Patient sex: F
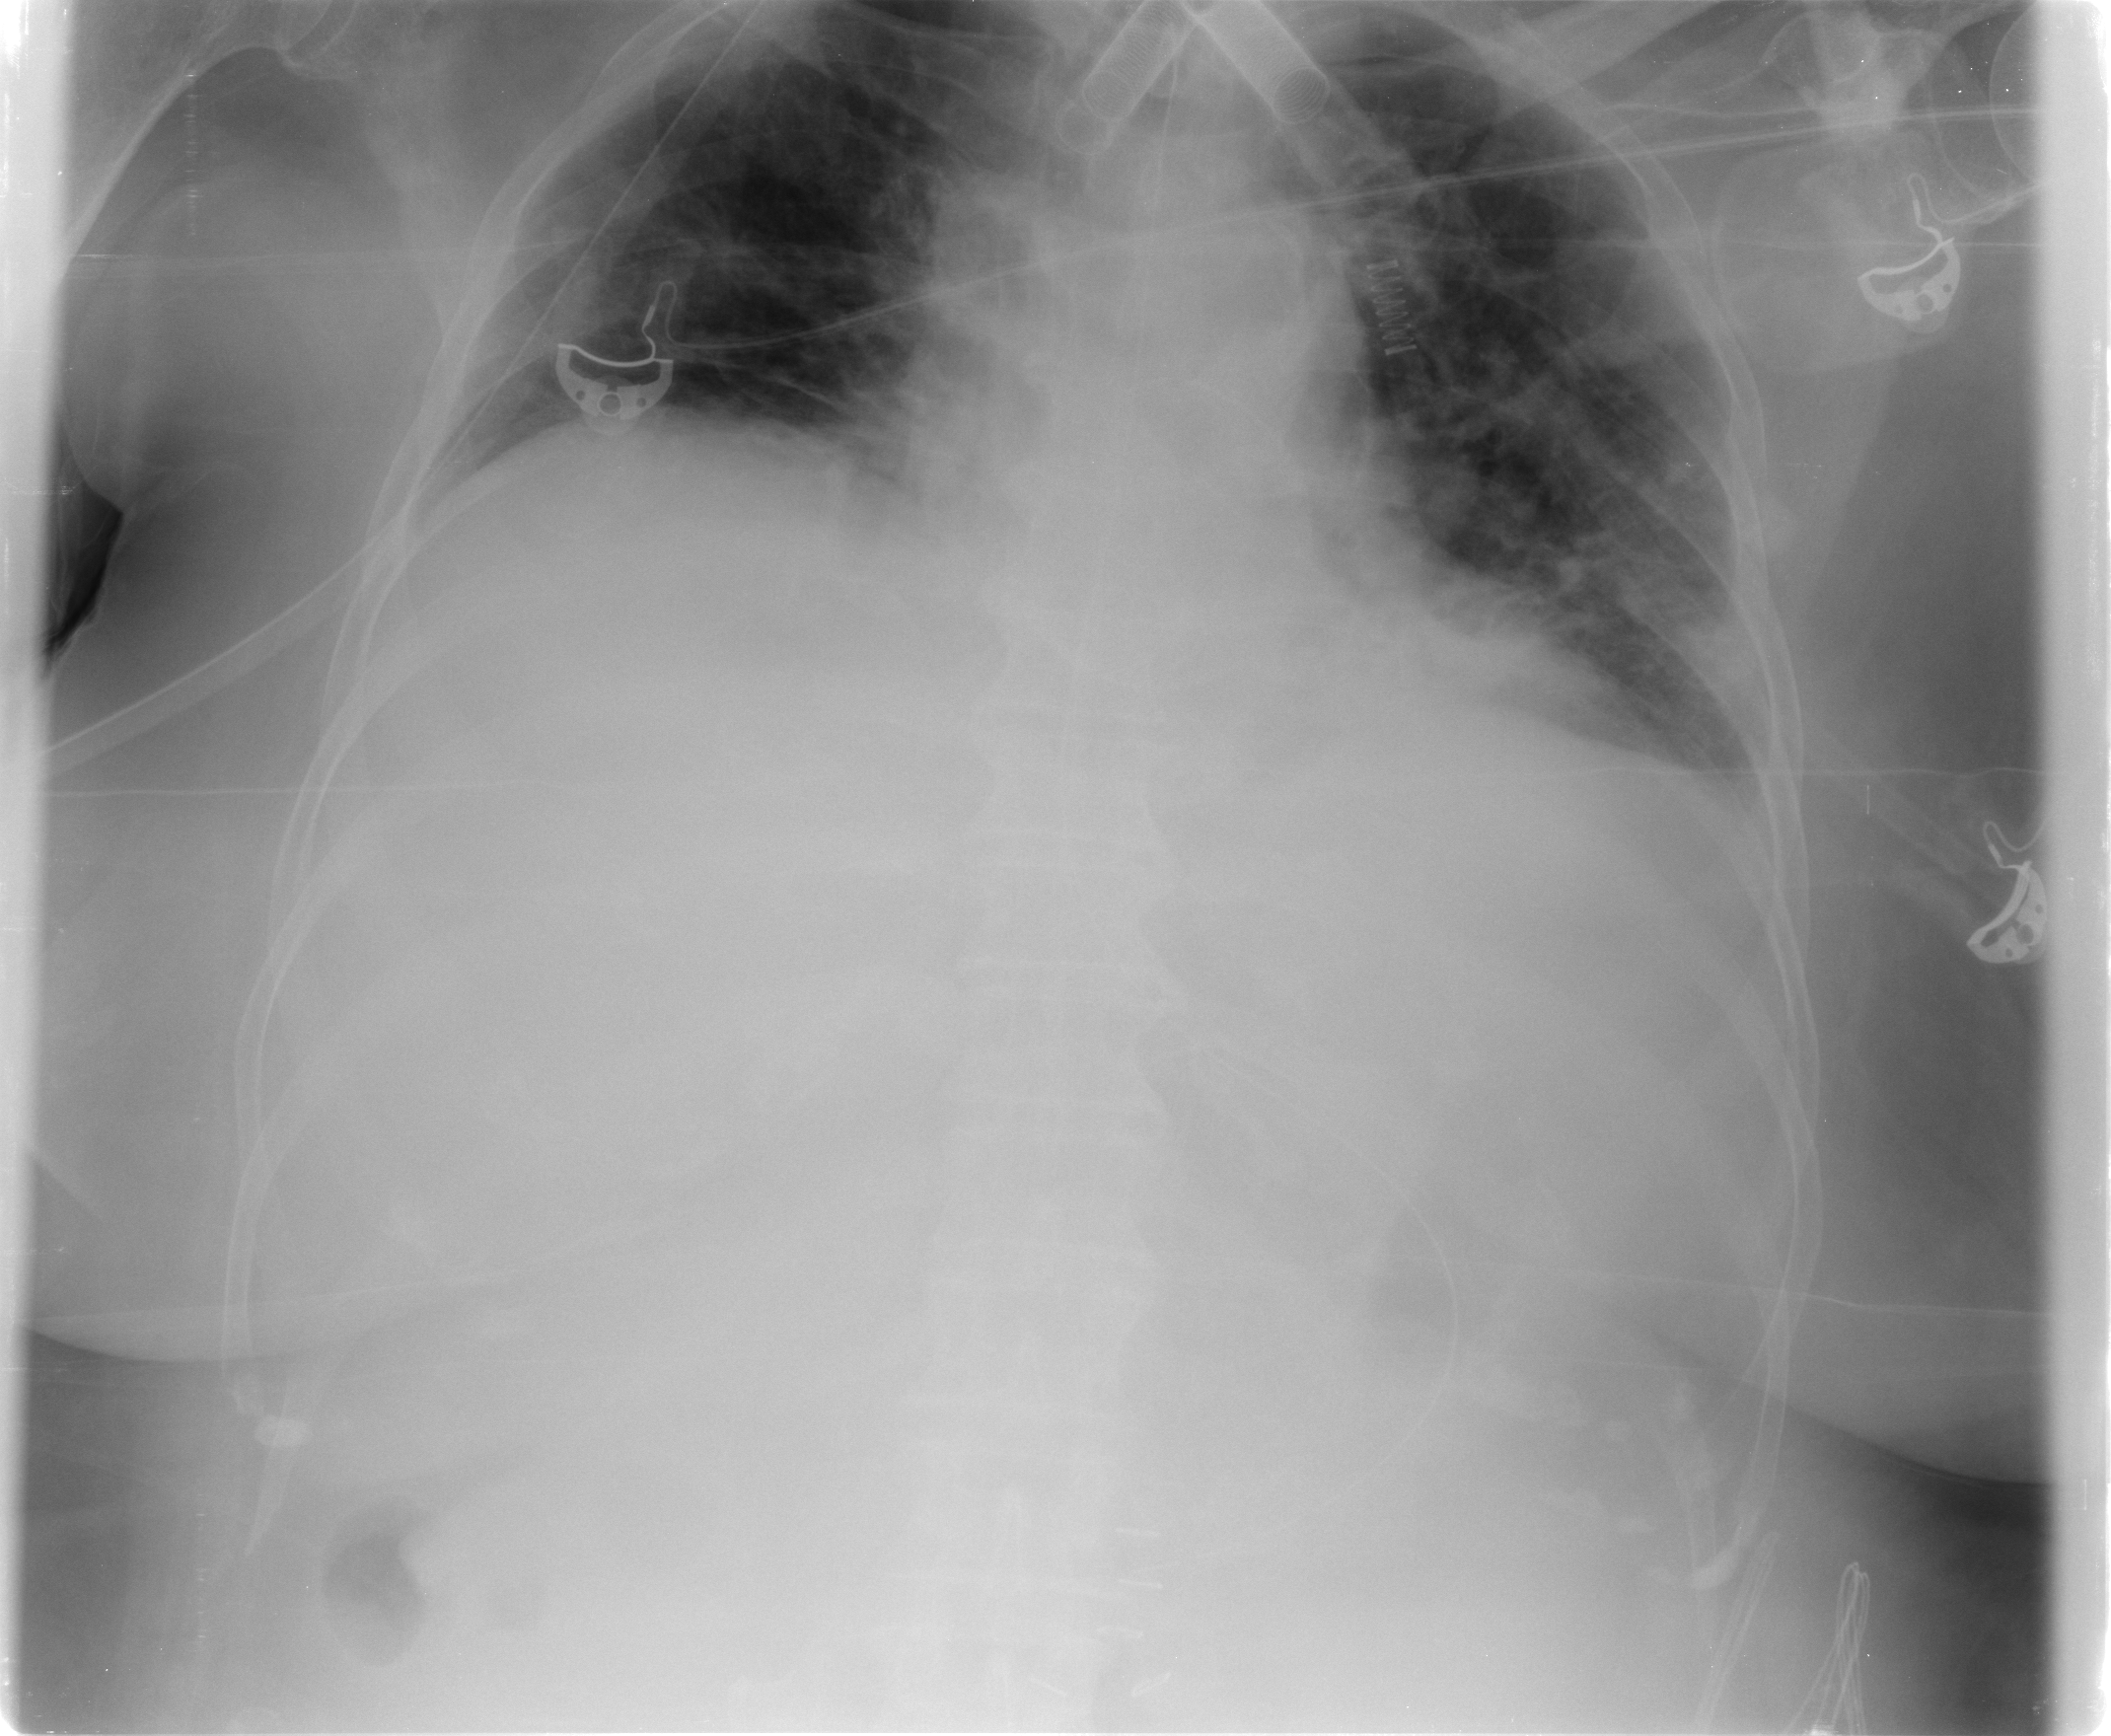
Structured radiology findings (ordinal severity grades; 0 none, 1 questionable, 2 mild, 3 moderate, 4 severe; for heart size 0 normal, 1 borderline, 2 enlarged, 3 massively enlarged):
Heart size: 0
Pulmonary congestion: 0
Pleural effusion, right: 0
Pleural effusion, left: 0
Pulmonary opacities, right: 0
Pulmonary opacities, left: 0
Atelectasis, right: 1
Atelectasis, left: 1